Field crop: maize
Growth stage: 1
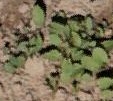
Species: convolvulus